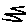
Label: zigzag